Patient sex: F
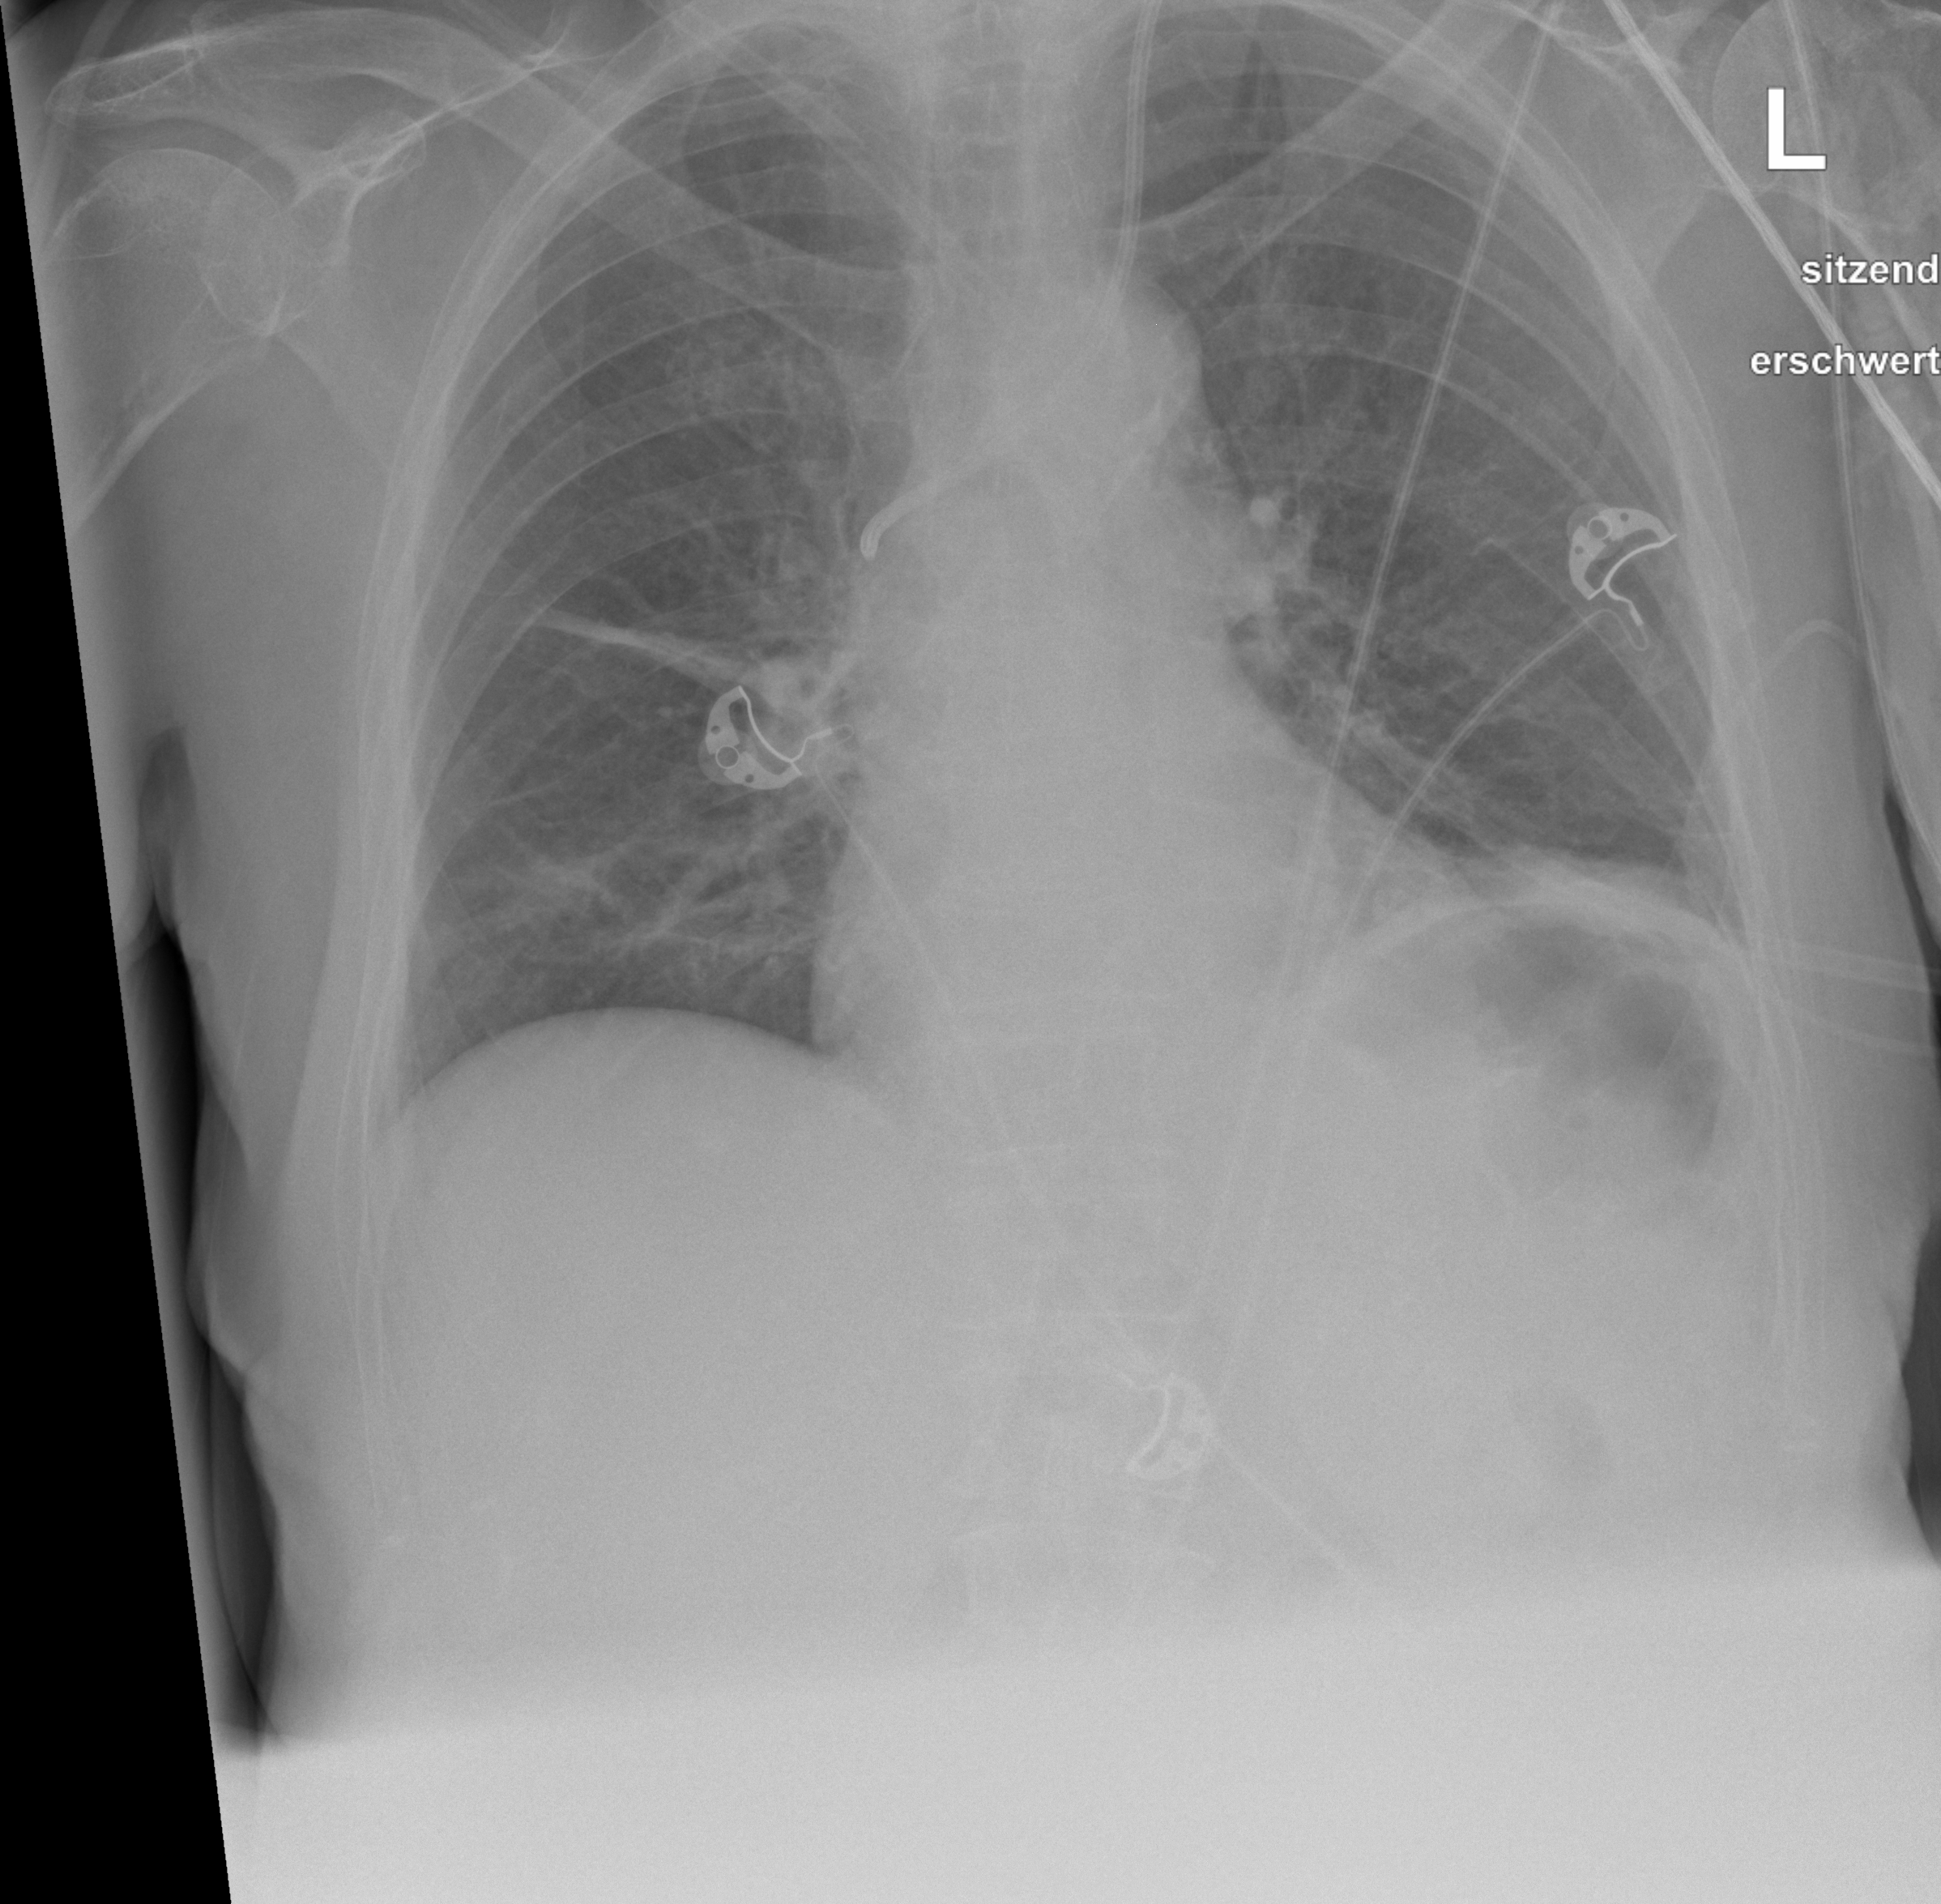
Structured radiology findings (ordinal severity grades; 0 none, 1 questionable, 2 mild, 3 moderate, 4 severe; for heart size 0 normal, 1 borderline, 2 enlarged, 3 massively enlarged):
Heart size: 1
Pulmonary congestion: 0
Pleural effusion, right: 1
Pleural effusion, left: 2
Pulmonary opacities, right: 1
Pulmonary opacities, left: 0
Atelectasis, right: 2
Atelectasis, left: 2